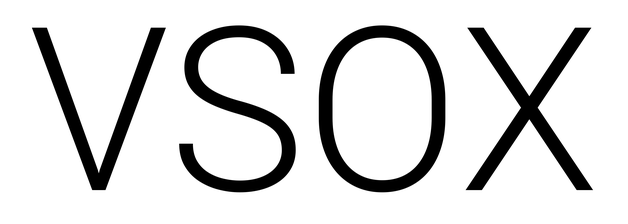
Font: Roboto_Light